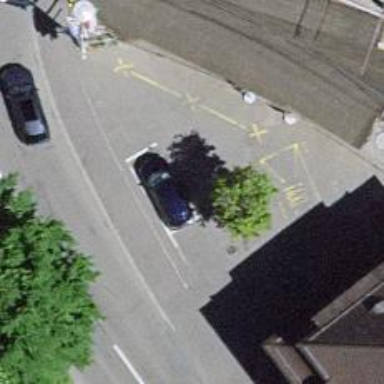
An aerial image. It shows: Car-sharing service available at this location.